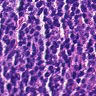
Metastatic tissue present: no